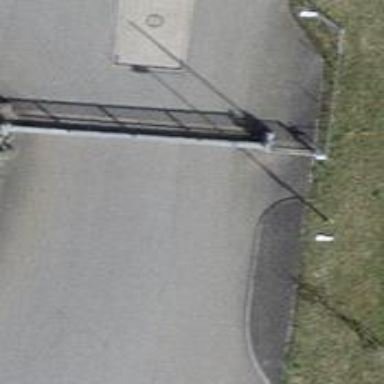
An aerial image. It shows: Lift gate barrier.